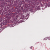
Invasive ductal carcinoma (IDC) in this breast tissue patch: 1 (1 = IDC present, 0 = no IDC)